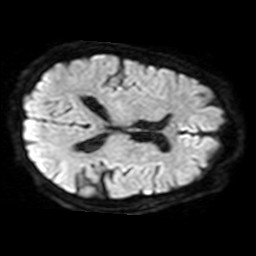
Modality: TRACE
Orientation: axial
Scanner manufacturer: philips
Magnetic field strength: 1.5 T
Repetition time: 3.154 s
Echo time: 0.06396 s